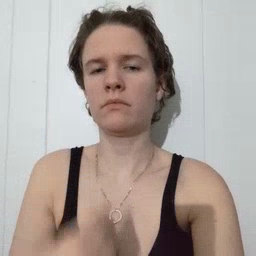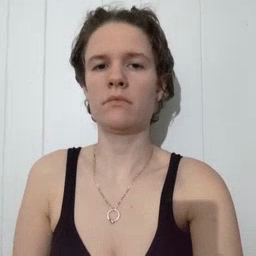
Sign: sleep